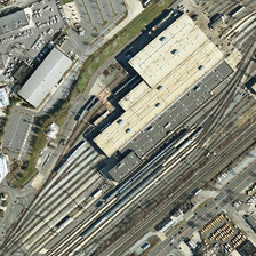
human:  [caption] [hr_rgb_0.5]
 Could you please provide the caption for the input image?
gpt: This is a blue train, gray buildings, yellow and white cars, and green grass.

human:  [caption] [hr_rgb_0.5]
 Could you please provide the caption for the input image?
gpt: Blue trains, gray buildings, yellow and white cars, green grasslands.

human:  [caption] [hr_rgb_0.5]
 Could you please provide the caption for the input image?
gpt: There are trains, railways, buildings, grasslands and cars.

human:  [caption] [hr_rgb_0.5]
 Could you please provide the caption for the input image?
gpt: There are trains, trains, buildings, grass and cars.

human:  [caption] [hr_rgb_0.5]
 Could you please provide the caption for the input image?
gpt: There are trains, railways, buildings, grass and cars.